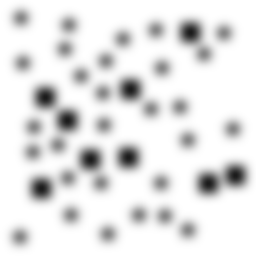
Squares: 9
Triangles: 0
Stars: 29
Total shapes: 38